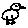
Label: bird